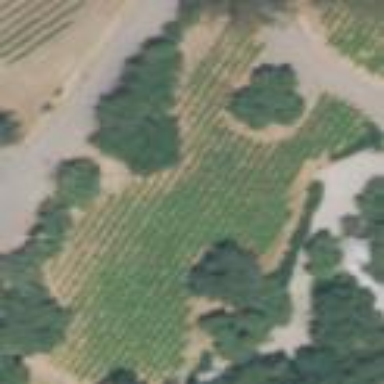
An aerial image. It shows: Vineyard with wine grapes as the main crop.